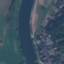
Land use / land cover class: River